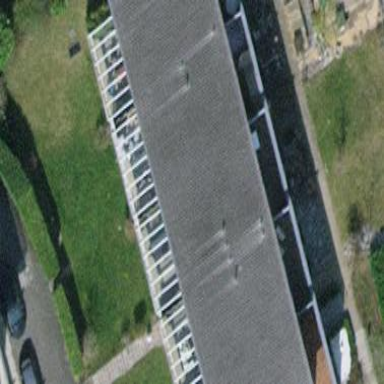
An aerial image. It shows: Terrace building.